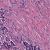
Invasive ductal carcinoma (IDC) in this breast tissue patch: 1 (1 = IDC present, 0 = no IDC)